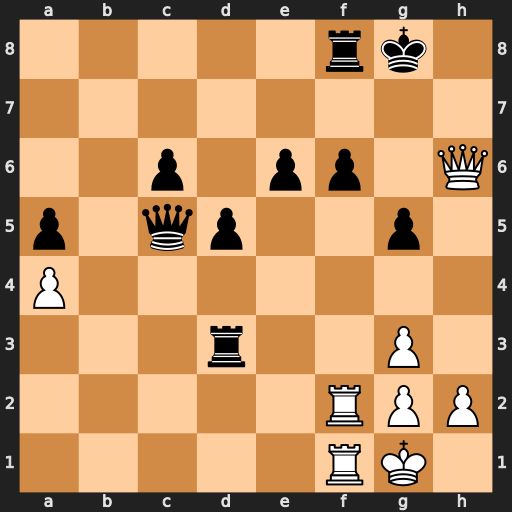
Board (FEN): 5rk1/8/2p1pp1Q/p1qp2p1/P7/3r2P1/5RPP/5RK1
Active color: w
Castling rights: -
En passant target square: -
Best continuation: Qg6+